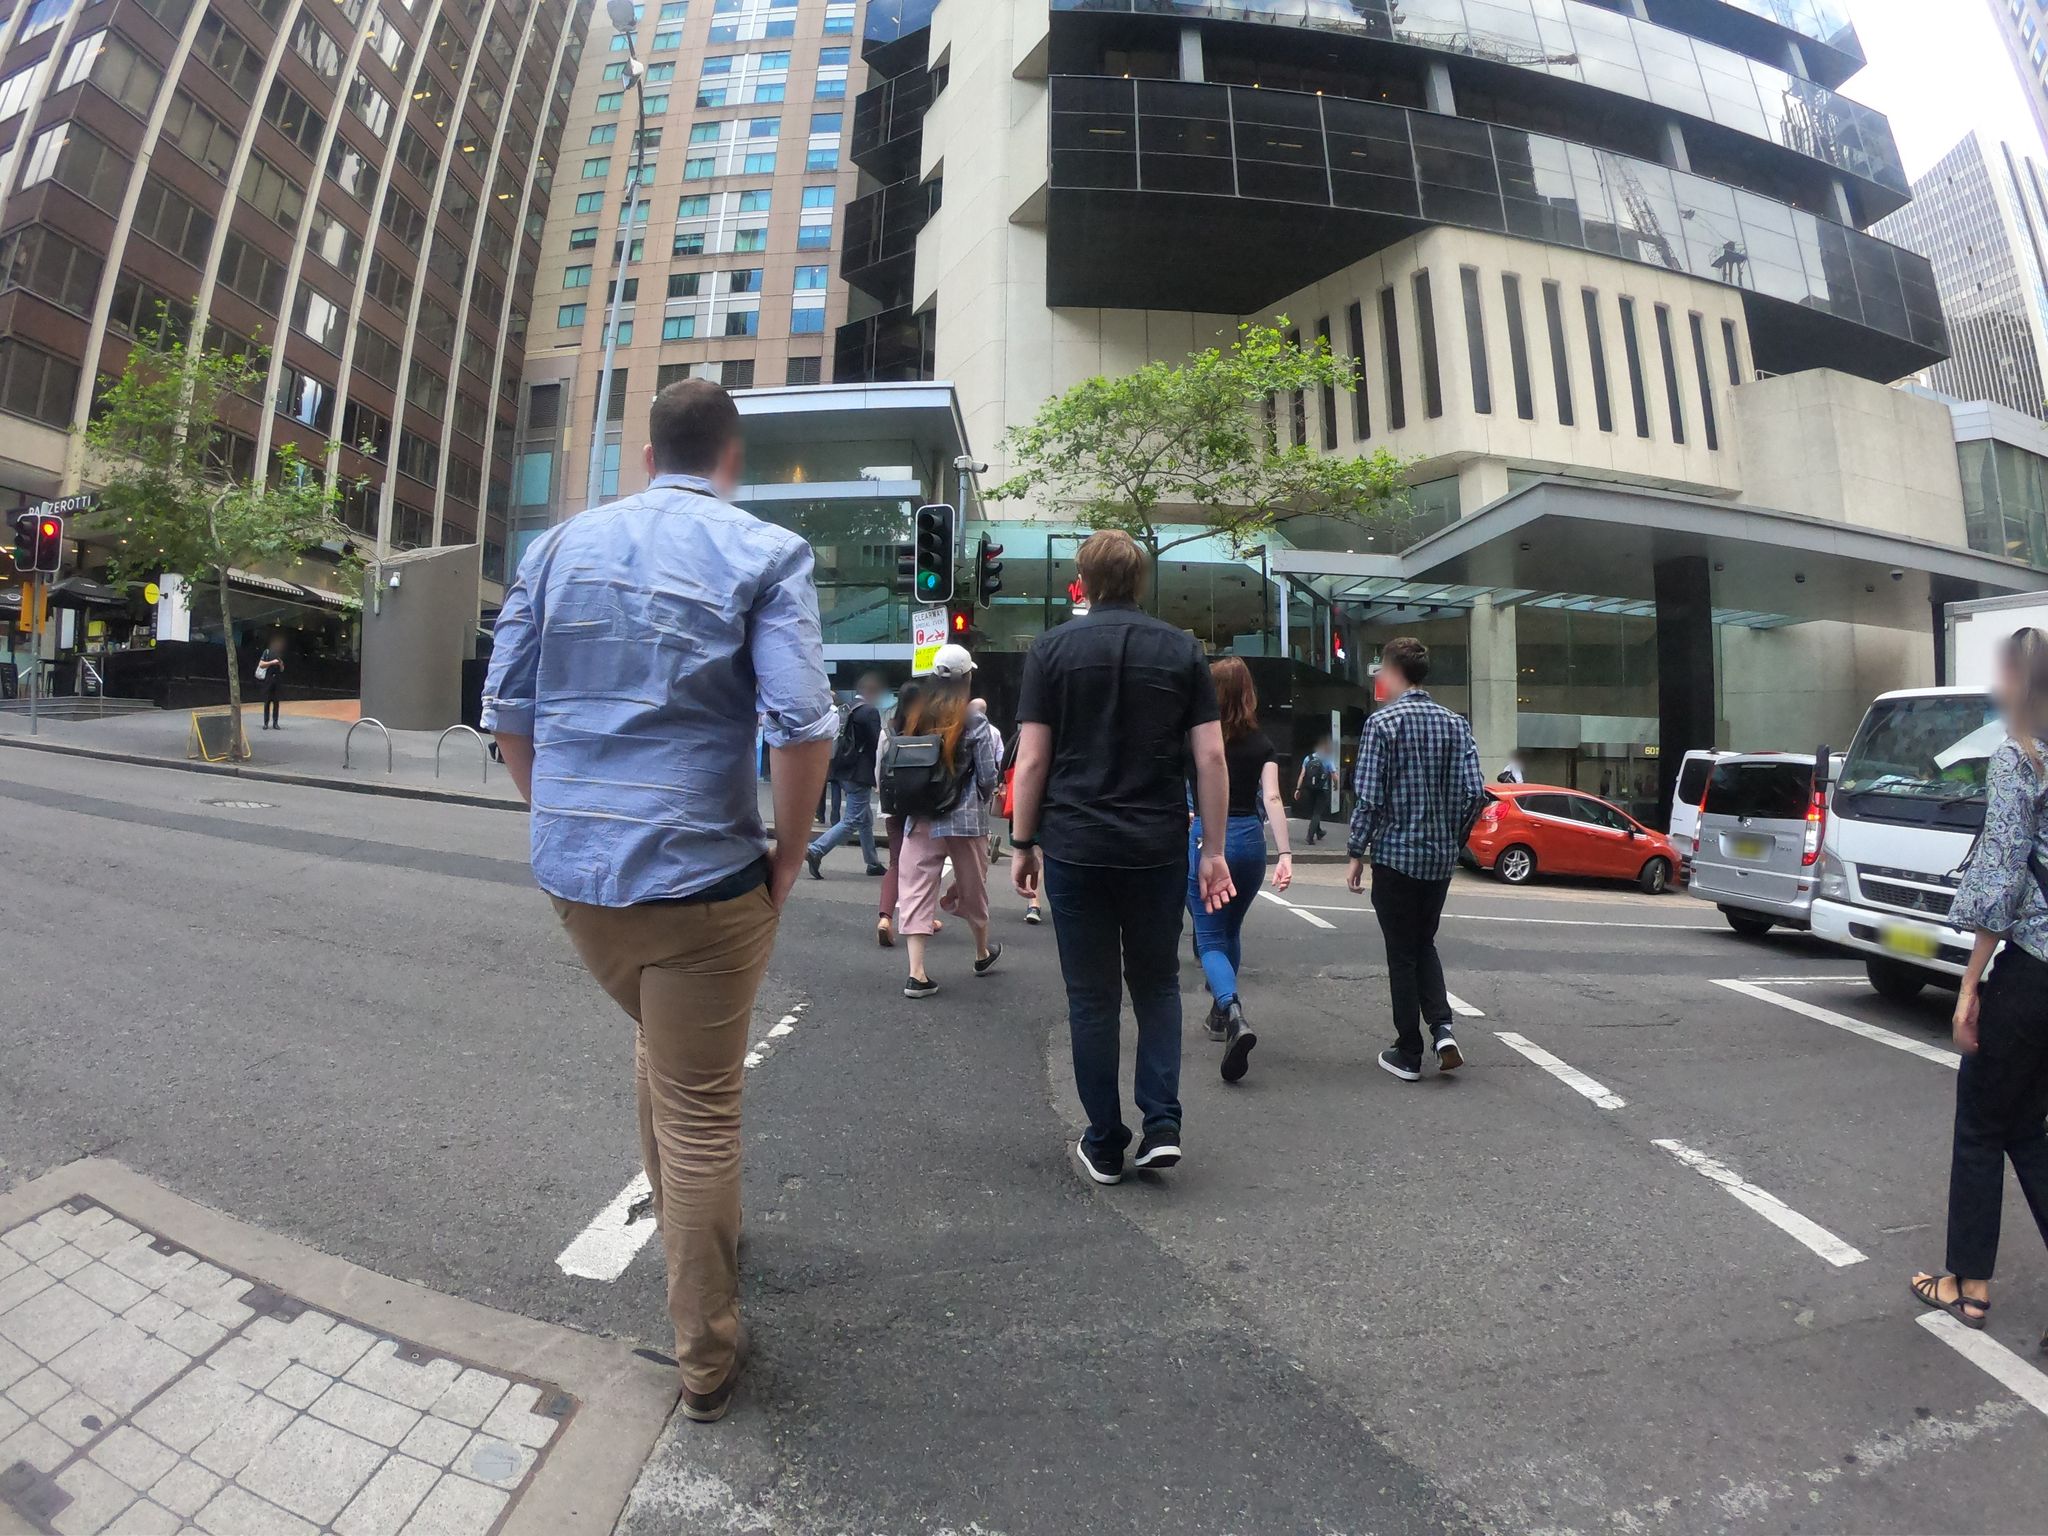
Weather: clear
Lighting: day
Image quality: good
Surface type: walking surface
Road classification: footway
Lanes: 2
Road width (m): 9.0
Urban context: urban centre
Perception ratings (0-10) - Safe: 2.24, Lively: 9.52, Beautiful: 3.51, Boring: 3.81, Depressing: 3.38, Wealthy: 6.09